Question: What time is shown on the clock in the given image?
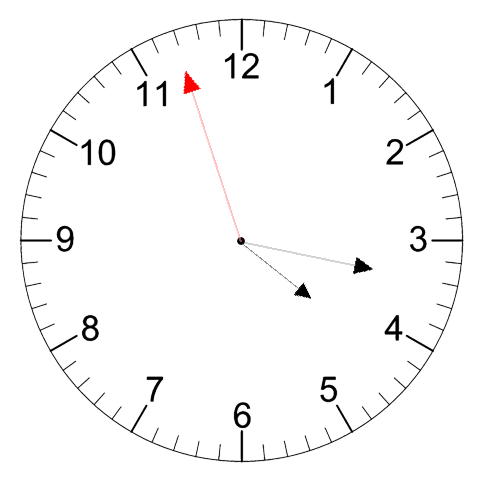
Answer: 04:16:57